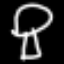
Label: mushroom